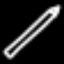
Label: pencil